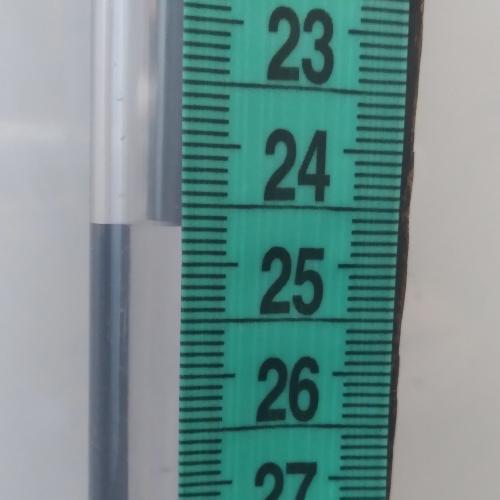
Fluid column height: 24.7 cm